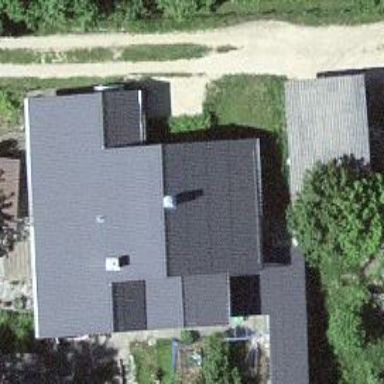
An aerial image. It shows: Residential building.